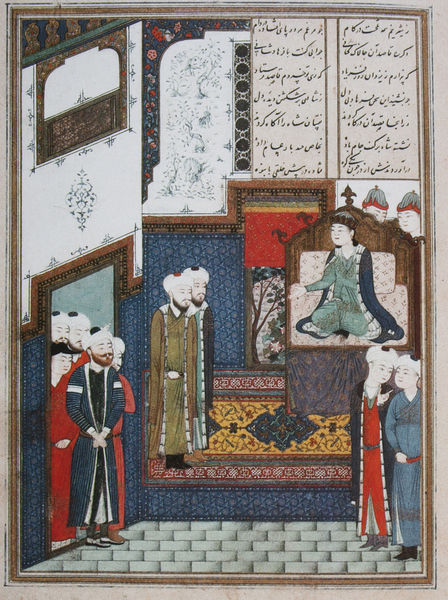
Titel: Khusraw empfängt Farhad
Künstler: Khwaja Ali al-Tabrizi
Standort: Istanbul
Institution: Topkapi Sarayi Bibliothek
Schlagwörter: baum, blau, weiß, gelb, grün, menschen, sitzen, fenster, frau, hintergrund, männer, raum, schmuck, schwarz, tür, zimmer, dame, gebäude, gürtel, rot, schloss, ansammlung, gespräch, malerei, muster, ornament, teppich, bärte, gedränge, gericht, richter, diener, rahmen, gelehrte, hände, innenraum, boden, gewand, gold, interieur, mantel, sitzend, stehend, gewänder, garten, aussicht, balkon, kopfbedeckung, holzschnitt, schrift, papier, perspektive, pflaster, hof, rand, saal, kissen, könig, thron, gäste, inschrift, floral, ornamente, paravent, bett, podest, schriftzeichen, wände, fussboden, eingang, buch, orient, palast, asien, fliesen, illustration, text, menschenschlange, mäntel, worte, herrscher, kacheln, mosaik, türstock, verziert, china, pölster, helme, arabisch, türkisch, mittelalter, empfang, audienz, abstufung, ornamentik, indien, turban, zuhörer, schief, miniatur, tempera, arabien, islam, persien, türkei, verse, hofstaat, handschrift, osten, turbane, vertäfelung, sultan, eintreten, perserteppich, schrifttafel, buchmalerei, islamisch, kaftan, byzanz, iran, thronend, persisch, fernost, chinesich, tapeten, indisch, kalligrafie, kaligrafie, kalif, mongolei, manuskript, kadi, schrifttafeln, flieden, turben, manner, schah, trhron, kaftane, turman, turbarn, buchnalerei, gald, mann, kalligrafire, moghul, persische miniatur